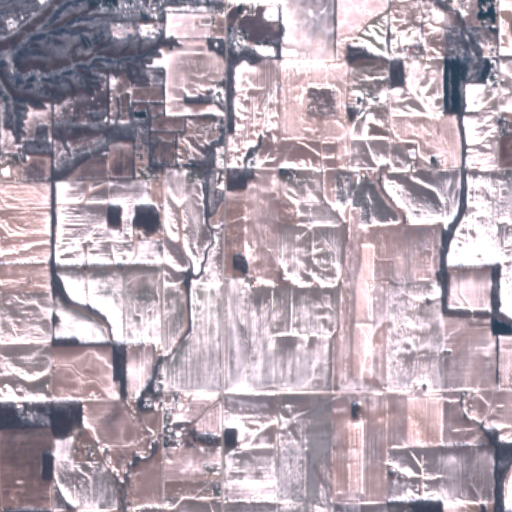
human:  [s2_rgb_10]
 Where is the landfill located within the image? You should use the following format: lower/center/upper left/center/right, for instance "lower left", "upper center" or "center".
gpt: There is no landfill in the image.